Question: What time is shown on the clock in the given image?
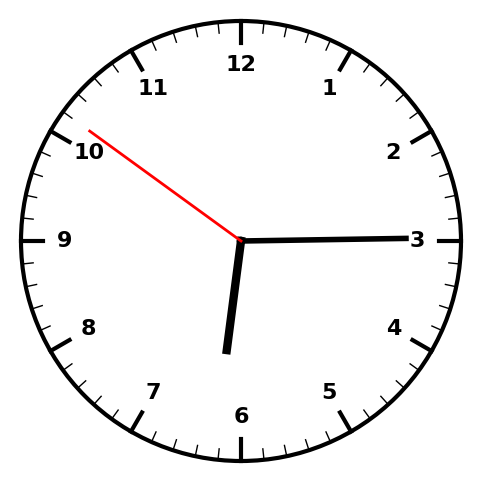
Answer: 06:14:51